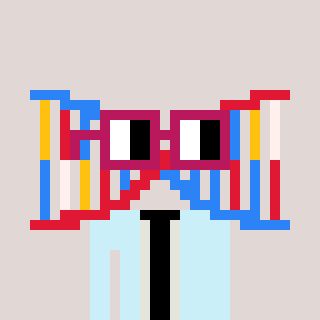
a pixel art character with square dark red glasses, a dna-shaped head and a cold-colored body on a warm background